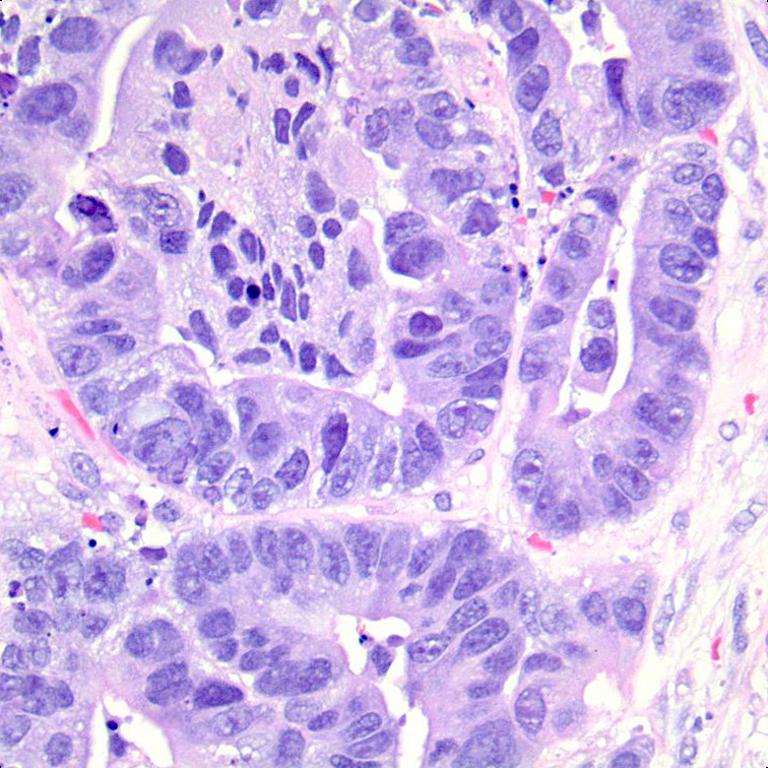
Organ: colon
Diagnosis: adenocarcinomas